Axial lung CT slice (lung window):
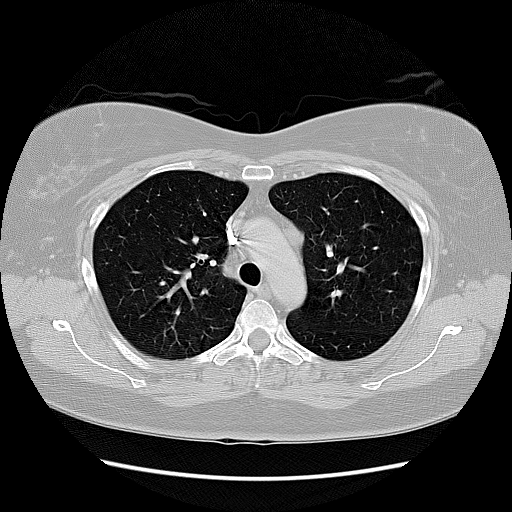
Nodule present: no